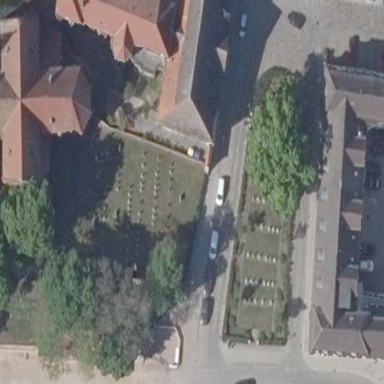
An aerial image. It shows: Cemetery.